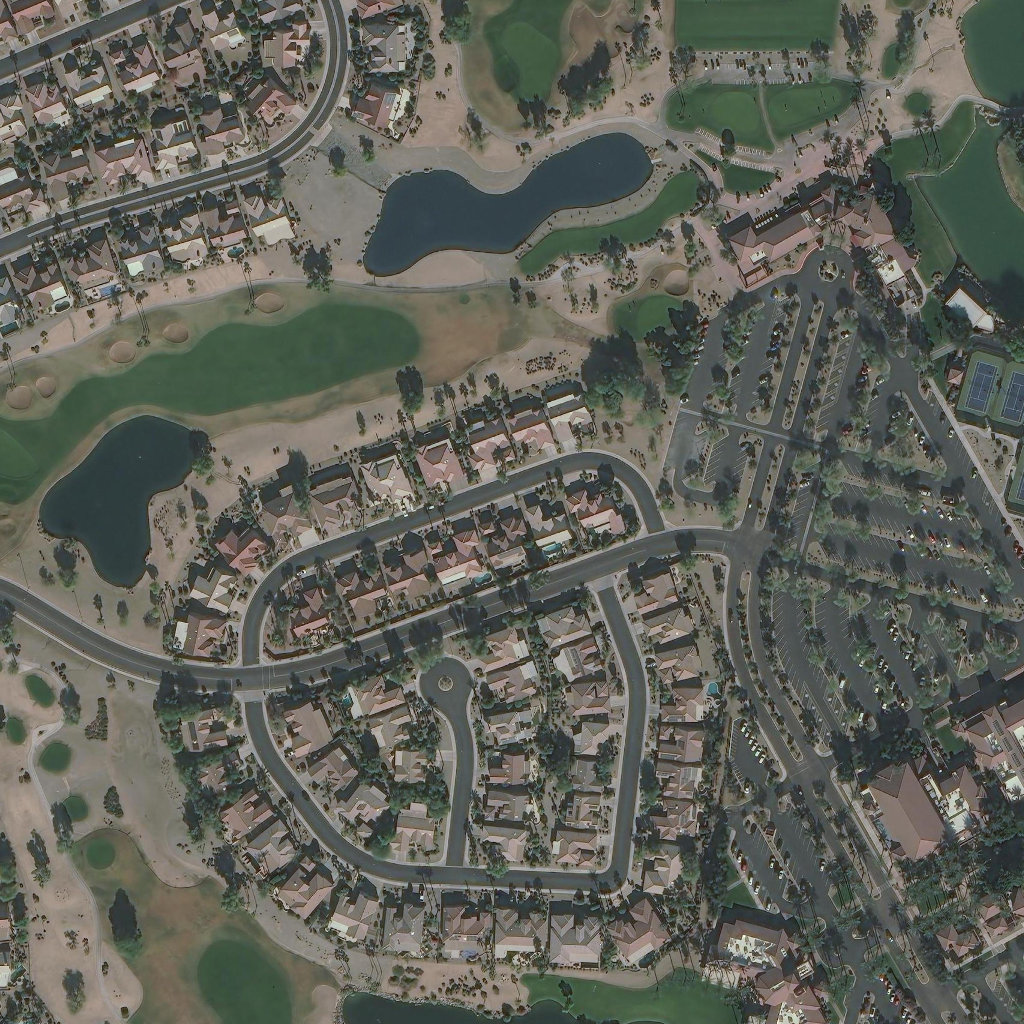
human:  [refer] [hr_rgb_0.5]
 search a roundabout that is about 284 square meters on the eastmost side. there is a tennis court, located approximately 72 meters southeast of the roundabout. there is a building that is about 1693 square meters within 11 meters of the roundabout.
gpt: <box>[[78, 24, 82, 28, 0]]</box>

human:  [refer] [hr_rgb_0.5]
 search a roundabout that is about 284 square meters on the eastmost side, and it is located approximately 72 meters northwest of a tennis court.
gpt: <box>[[78, 24, 82, 28, 0]]</box>

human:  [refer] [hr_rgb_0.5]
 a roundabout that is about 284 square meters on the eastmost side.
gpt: <box>[[78, 24, 82, 28, 0]]</box>